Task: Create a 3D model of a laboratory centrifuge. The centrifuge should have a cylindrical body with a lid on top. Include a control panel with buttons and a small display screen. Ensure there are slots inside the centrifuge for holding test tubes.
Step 376:
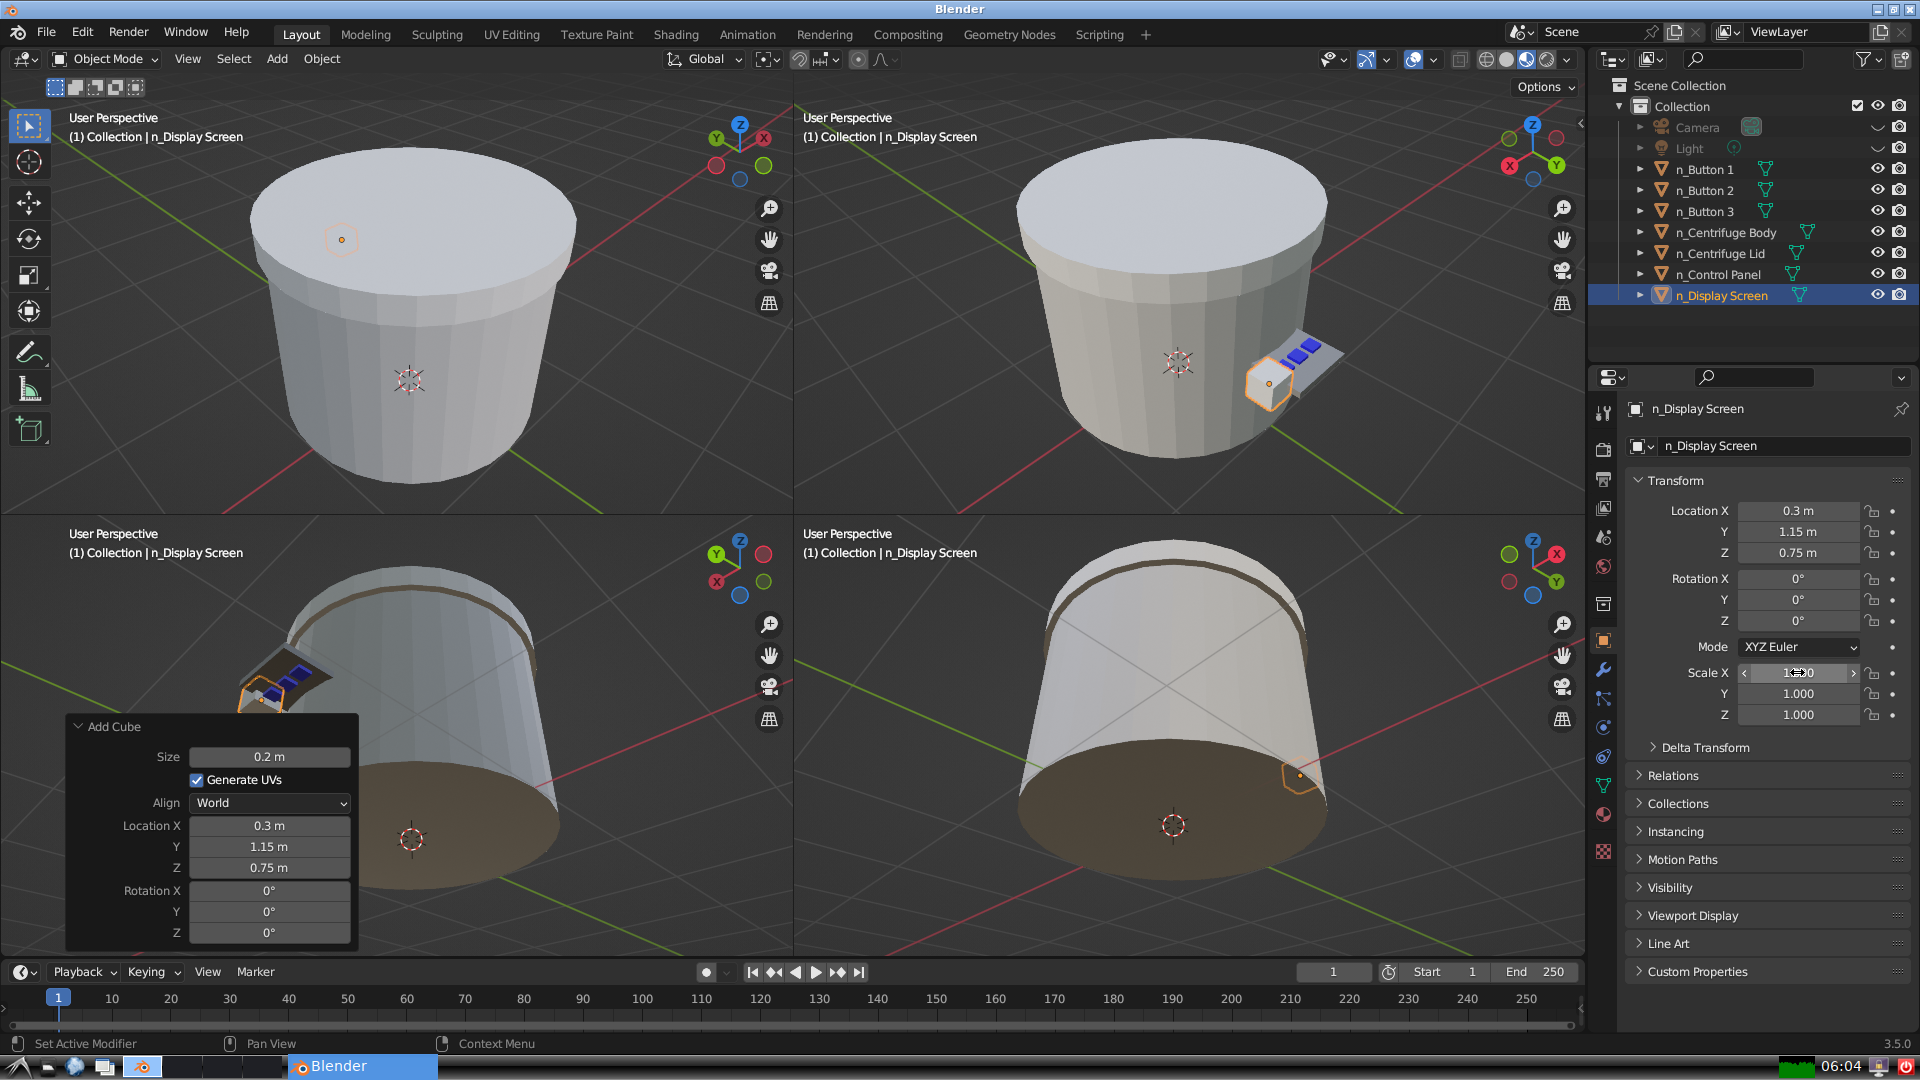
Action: {"mouse_move": [1797, 693]}